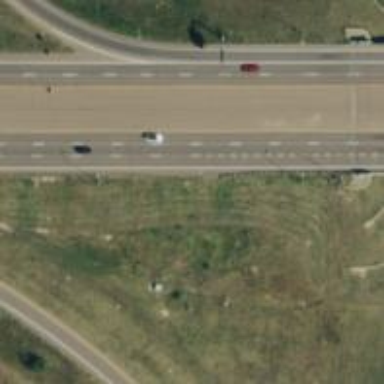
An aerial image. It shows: Trunk highway with expressway features.